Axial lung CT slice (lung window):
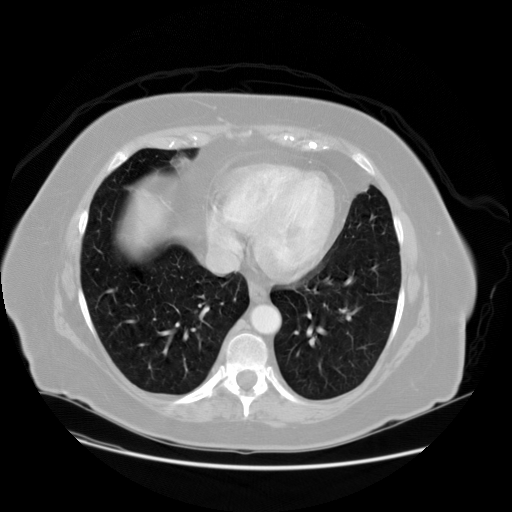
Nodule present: no